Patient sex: M
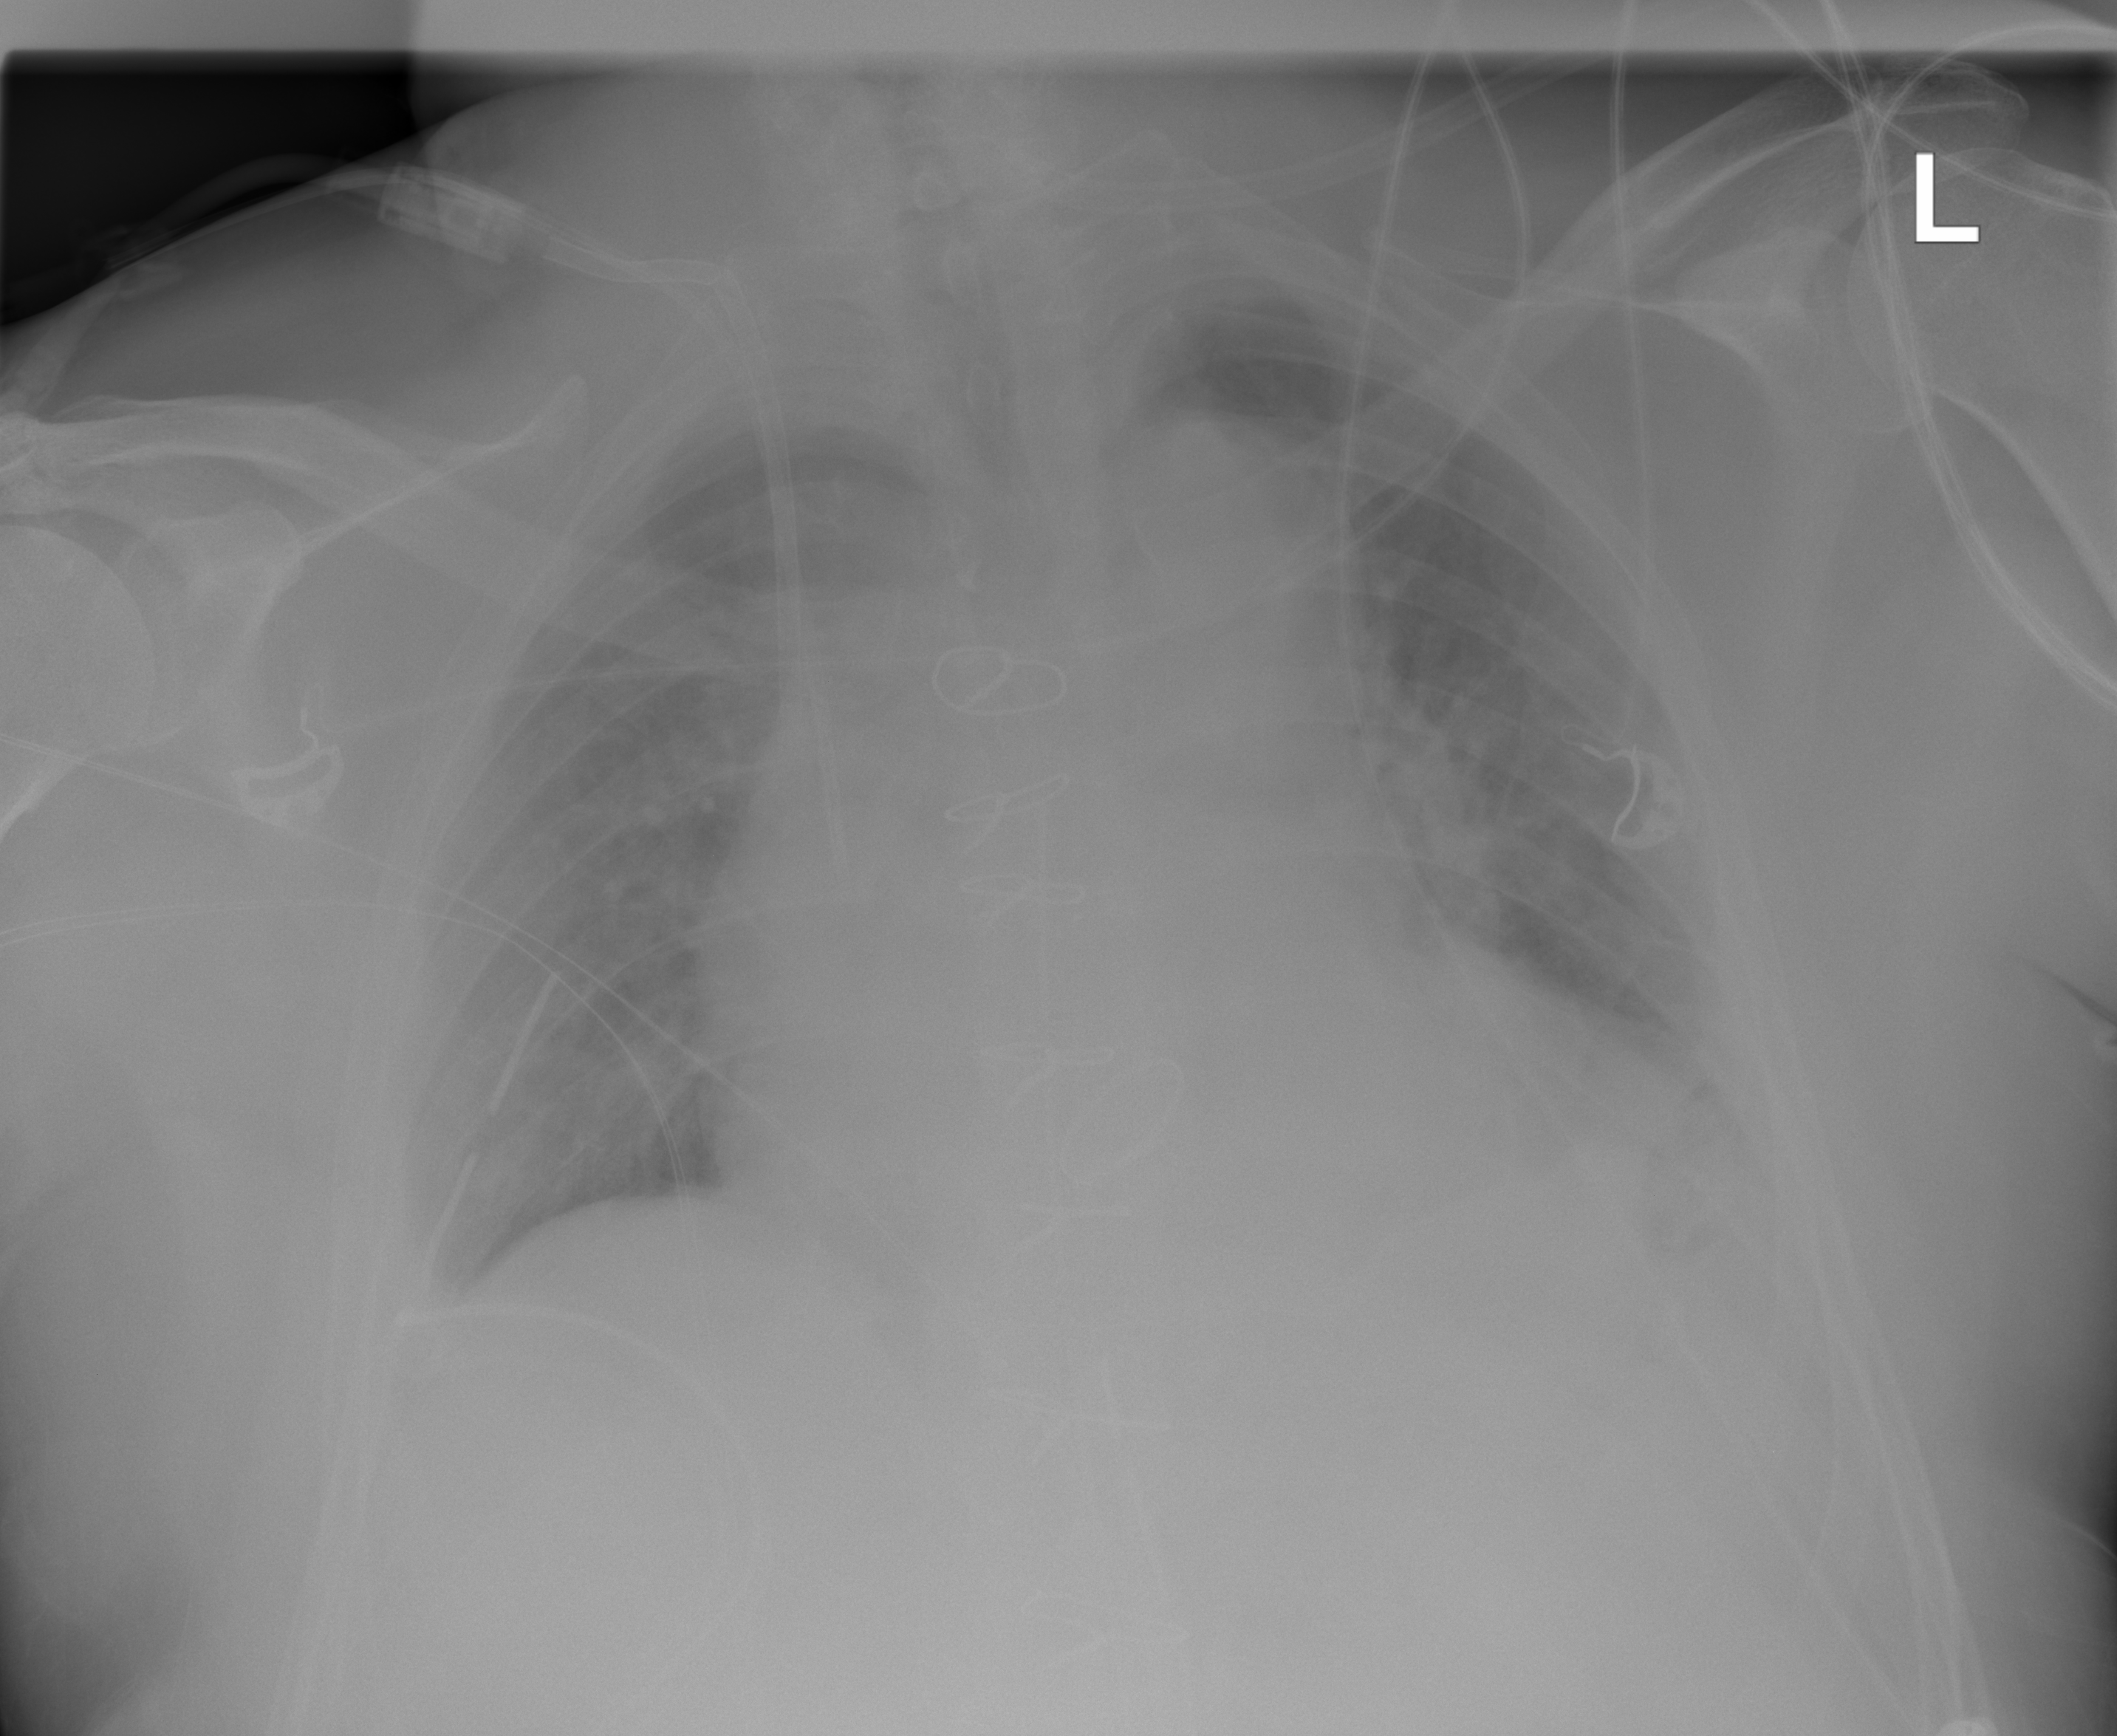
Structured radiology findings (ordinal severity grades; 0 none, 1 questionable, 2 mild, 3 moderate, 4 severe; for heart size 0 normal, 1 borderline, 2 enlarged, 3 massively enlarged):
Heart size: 3
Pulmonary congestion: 2
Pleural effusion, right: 0
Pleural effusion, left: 2
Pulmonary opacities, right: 0
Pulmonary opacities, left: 0
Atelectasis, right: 0
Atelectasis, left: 2